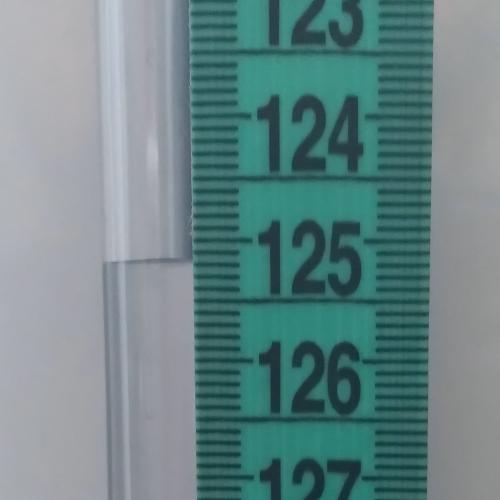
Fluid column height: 125.2 cm